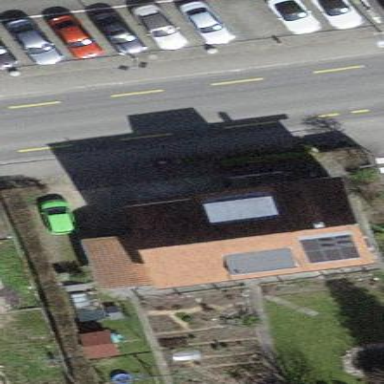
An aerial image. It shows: Building with tiled roof.